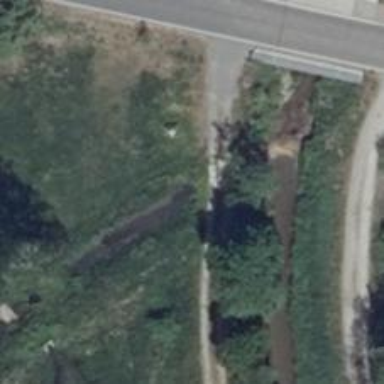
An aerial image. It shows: Culvert tunnel.